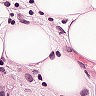
Metastatic tissue present: yes